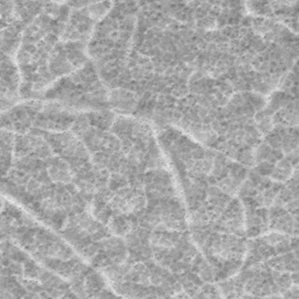
Label: frost